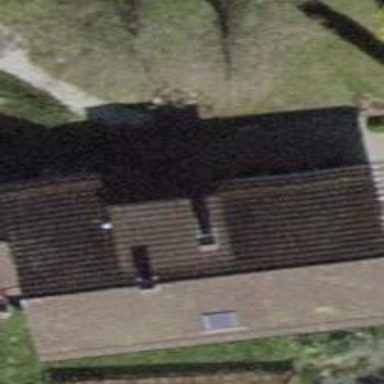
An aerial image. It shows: Building with tiled roof.